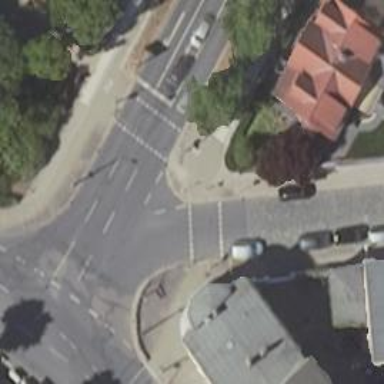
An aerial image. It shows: Crossing with traffic signals.